Field crop: maize
Growth stage: 2
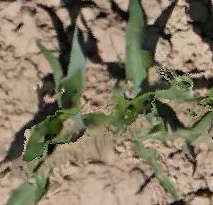
Species: maize